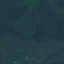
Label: Forest